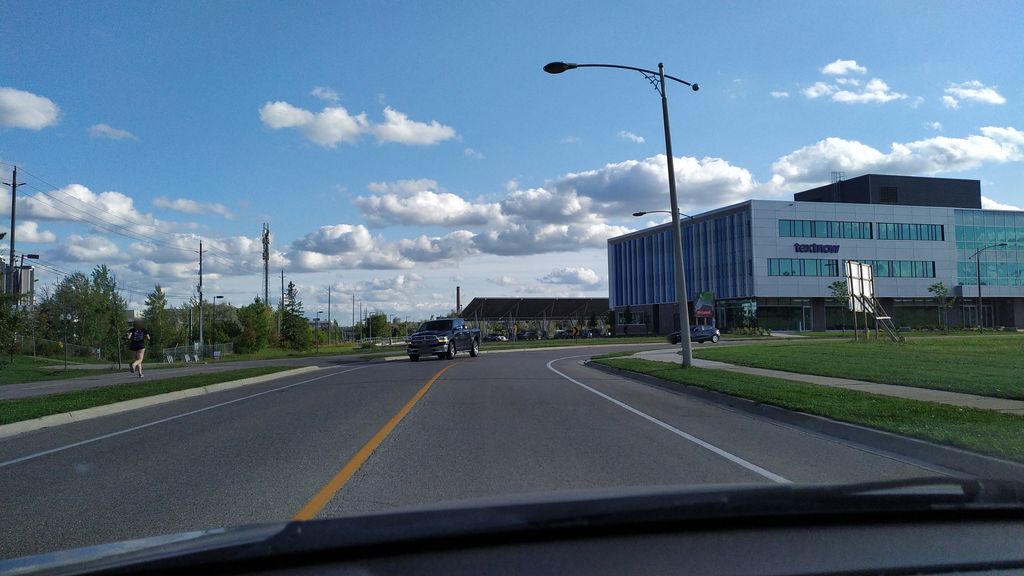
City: kitchener-waterloo